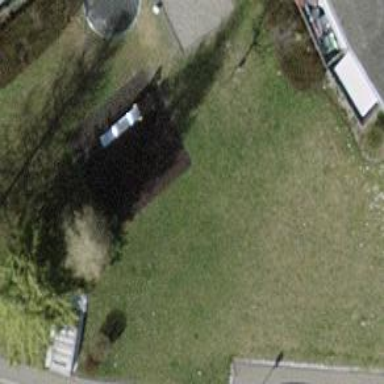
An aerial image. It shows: Playground area for leisure land.